Question: This just happened to one of my sites and I have no idea what caused it.
This happens for any URL that is served by mod_wsgi for a particular application, which used to work fine.

Syntax errors in 'settings.py' cause HTTP 500.
Syntax errors in 'urls.py' don't influence anything--seems like this file is never loaded.
What is there to check?
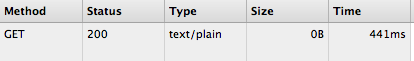
Answer: The culprit was this line:
'''
from django.contrib.auth.forms import AuthenticationForm
'''
in 'middleware.py'.
Moving the import into the function that uses 'AuthenticationForm' solved the problem:
'''
from django.http import HttpResponseRedirect
from django.conf import settings
from django.contrib import messages
from django.contrib.auth import login
#from django.contrib.auth.forms import AuthenticationForm <-- THE LINE WAS HERE
class LoginFormMiddleware(object):
def process_request(self, request):
if request.method == 'POST' and 'is_top_login_form' in request.POST:
from django.contrib.auth.forms import AuthenticationForm # <-- MOVED HERE
form = AuthenticationForm(data=request.POST)
is_valid = form.is_valid()
if is_valid:
login(request, form.get_user())
program = request.user.get_profile().first_intern.program
NavigationMiddleware.set_program(request, program)
return HttpResponseRedirect('%s?quick' % program.get_absolute_url())
else:
messages.error(request, request.POST['username'], extra_tags='login')
return HttpResponseRedirect(request.get_full_path())
'''
I still have no idea why the code used to work, why it suddenly broke and why doing this solved the problem.
There has to be some magick in Python, after all.